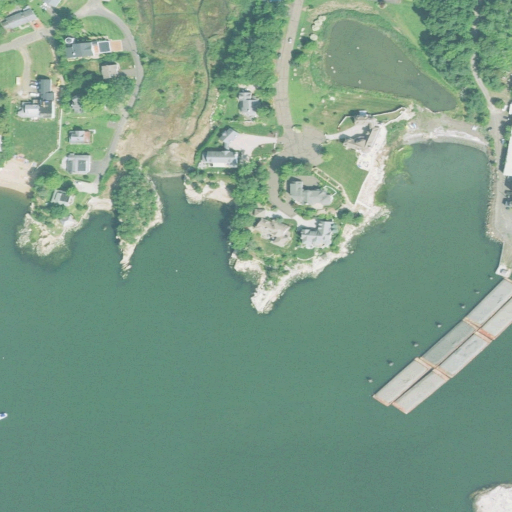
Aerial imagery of cape in Connecticut named Juniper Point containing open water, herbaceous wetlands, low intensity development, medium intensity development, deciduous forest, woody wetlands, barren land, and open development